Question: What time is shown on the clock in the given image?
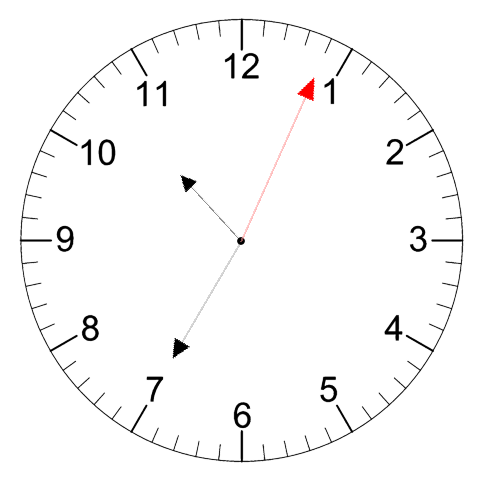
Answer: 10:35:04